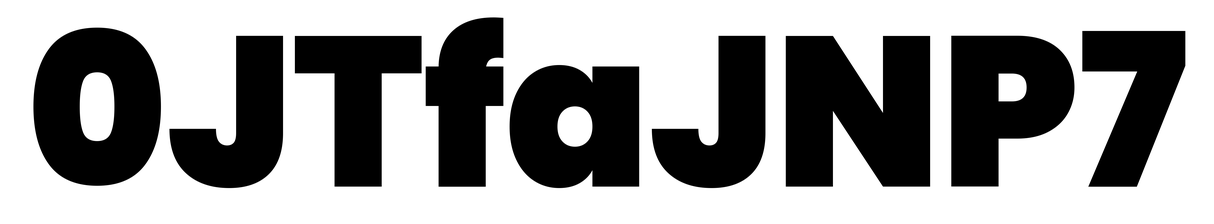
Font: Poppins-Black